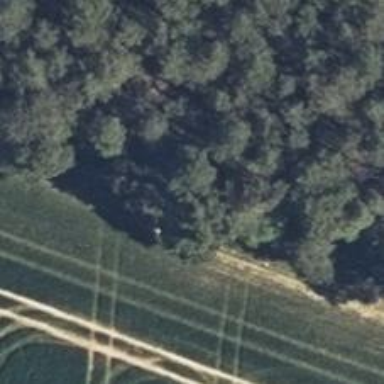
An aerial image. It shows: Hunting stand.